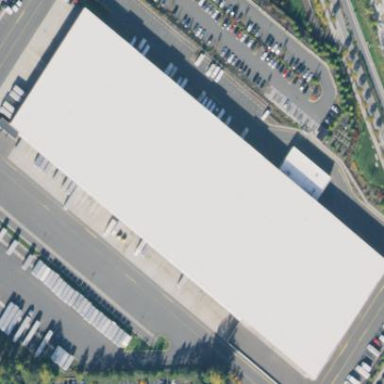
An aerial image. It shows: Post depot building.